Question: So I am trying to write a Blackjack game in C just for the fun of it (something I have never tried before). I have gotten past the first few steps such as how to set up the deck and how to give the cards to the dealer and player. However, the displayed output is not showing what I want it too (showing the dealer only has 1 card when it should be showing 2). Here is a screenshot:

I did run this on my phone (easier to get a screenshot), but I am having the same results on my computer using Code::Blocks. Anyways, I have two functions to handle setting up the deck and to display the current cards. The dealing of the cards I am handling in the main() function using loops. I know that the makeDeck() function is working correctly, so I am assuming that my error is somewhere else. Have a look at my code and let me know what's going on (also, any suggestions for improvement would be appreciated):
'''
#include <stdio.h>
#include <stdlib.h>
#include <time.h>
/*Function Prototypes*/
int* makeDeck();
/*Usage - returns an int* to be used for the deck */
void showHands(int[], int[]);
/*Usage - pass dealerHand[], then playerHand[] */
int main() {
srand(time(0)); //Make a new rand() seed value
int x, count = 0, choice = 1;
int* cards = makeDeck();
int dealerCards[12]; //cards in hand will never exceed 11
int playerCards[12]; //4 A's, 4 2's, 3 3's
/*Loop to run the game. One iteration per hand */
while(choice != 0) {
for(x = 0; x < 12; x++) {
dealerCards[x] = 0;
playerCards[x] = 0;
}
//Deal 2 cards to dealer and player
for(x = 0; x < 2; x++) {
dealerCards[x] = cards[count];
count++;
}
for(x = 0; x < 2; x++) {
playerCards[x] = cards[count];
count++;
}
showHands(dealerCards, playerCards);
/*DEBUGGING */
printf("
Enter 0 to exit loop: ");
scanf("%i", &choice);
}
return 0;
}
//Declare placeholder variable "bunchOfCards" globally
int bunchOfCards[52];
int* makeDeck(){
int* deck = bunchOfCards;
int x = 0,
y = 0,
card = 0;
for(x = 0; x < 52; x++) { //set all cards to 0
deck[x] = 0;
}
for(x = 0; x < 4; x++) { //set up deck
for(y = 1; y < 14; y++) {
card = (rand() % 52);
//check if deck position is already used
while(deck[card] != 0) {
card = (rand() % 52);
}
deck[card] = y;
}
}
/* DEBUGGING
for(x = 0; x < 52; x++) {
printf("%i ", deck[x]);
} */
return deck;
}
void showHands(int* dealer, int* player) {
int x; char card[3] = { '', '', '' };
puts("The hands are:
Dealer:");
//Display dealer cards
for(x = 0; x < 12; x++) {
if(dealer[x] != 0) {
if((dealer[x] < 10) && (dealer[x] != 1)) {
card[0] = (char)(((int)'0') + dealer[x]);
card[1] = '';
} else if(dealer[x] == 1) {
card[0] = 'A';
card[1] = '';
} else if(dealer[x] == 10) {
card[0] = '1';
card[1] = '0';
} else if(dealer[x] == 11) {
card[0] = 'J';
card[1] = '';
} else if(dealer[x] == 12) {
card[0] = 'Q';
card[1] = '';
} else if(dealer[x] == 13) {
card[0] = 'K';
card[1] = '';
}
printf(" %s", card);
}
//Display player cards
puts("
Player: ");
for(x = 0; x < 12; x++) {
if(player[x] != 0) {
if((player[x] < 10) && (player[x] != 1)) {
card[0] = (char)(((int)'0') + player[x]);
card[1] = '';
} else if(player[x] == 1) {
card[0] = 'A';
card[1] = '';
} else if(player[x] == 10) {
card[0] = '1';
card[1] = '0';
} else if(player[x] == 11) {
card[0] = 'J';
card[1] = '';
} else if(player[x] == 12) {
card[0] = 'Q';
card[1] = '';
} else if(player[x] == 13) {
card[0] = 'K';
card[1] = '';
}
printf(" %s", card);
}
}
}
}
'''
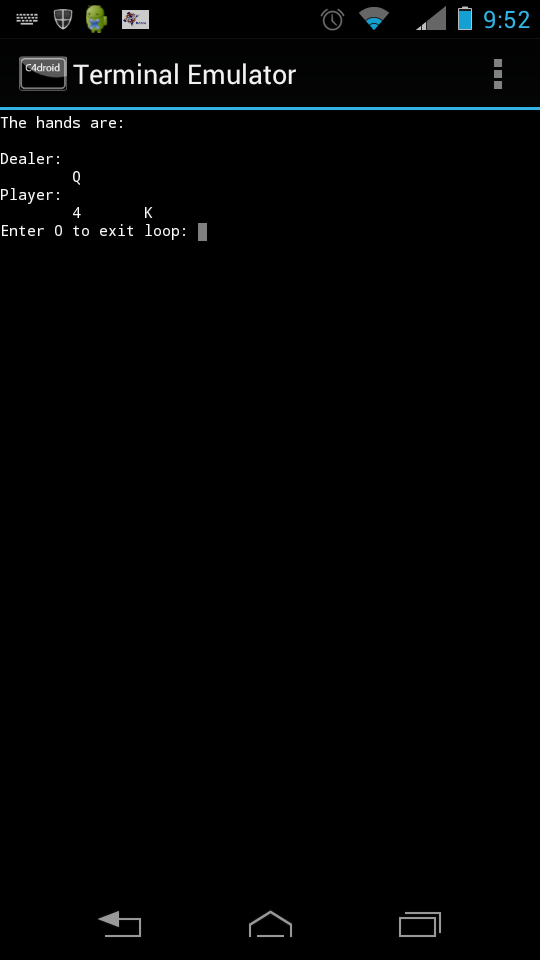
Answer: Your for-loops appear to include each other.
'''
for(x = 0; x < 12; x++) {
if(dealer[x] != 0) {
...
}
puts("
Player: ");
for(x = 0; x < 12; x++) {
...
}
}
'''
The first for-loop starts with x = 0, the second for loop goes up to x = 12, then the first for-loop stops before executing a second time because it reached the terminating condition.